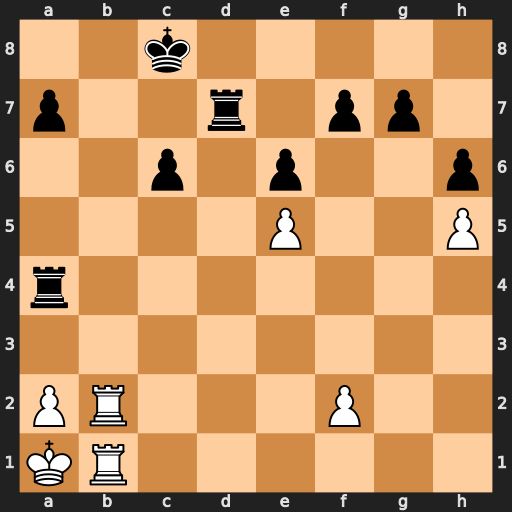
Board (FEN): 2k5/p2r1pp1/2p1p2p/4P2P/r7/8/PR3P2/KR6
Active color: w
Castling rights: -
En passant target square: -
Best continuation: Rb8+ Kc7 R1b7#